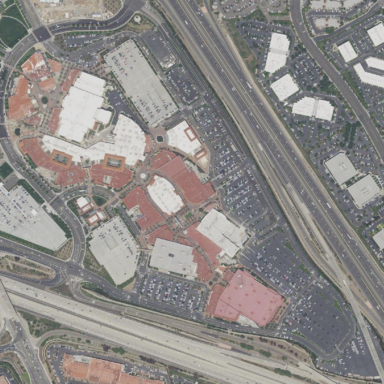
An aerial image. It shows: Retail area.